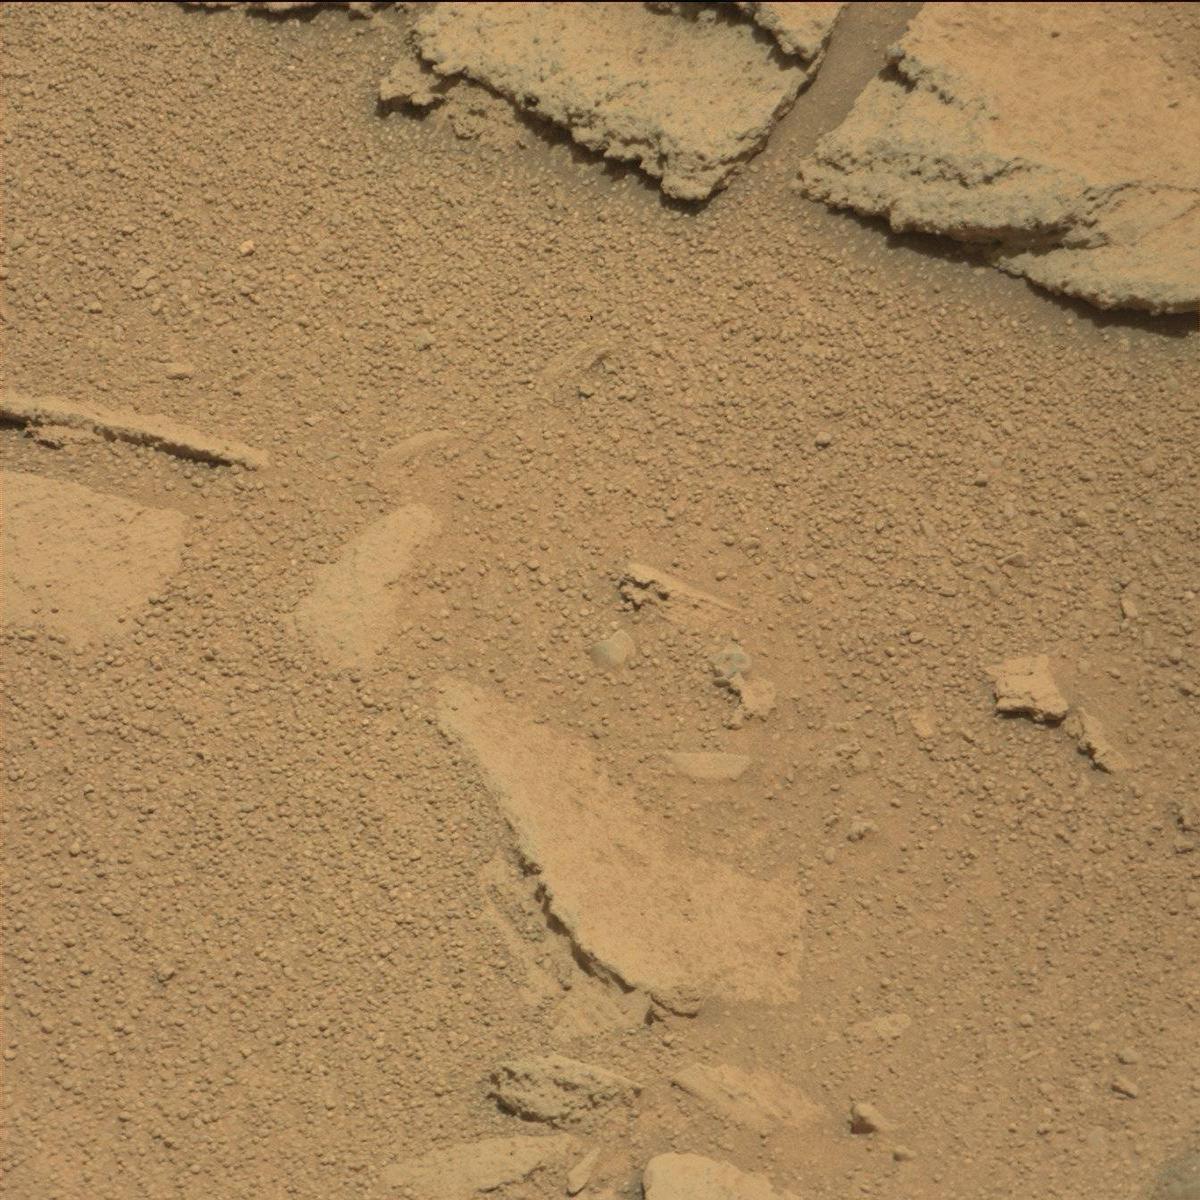
Terrain classes present: Bedrock, Sand / Soil